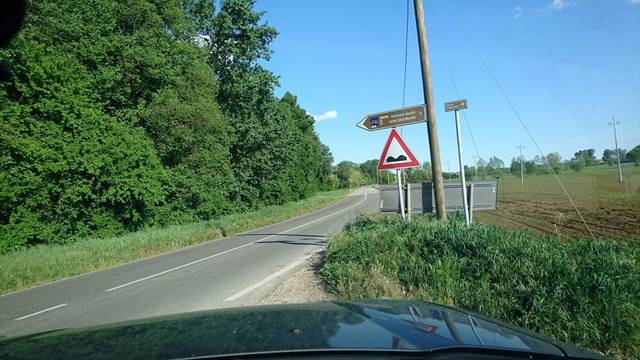
Region: Italy
Coordinates: 45.167, 11.54